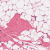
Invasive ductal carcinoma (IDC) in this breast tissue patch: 0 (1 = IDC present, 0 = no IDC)